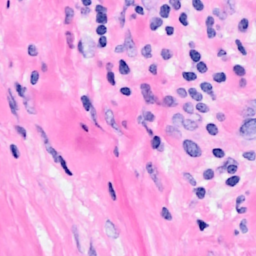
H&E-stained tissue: Breast